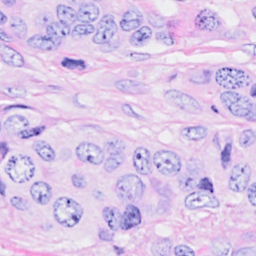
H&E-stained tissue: Breast